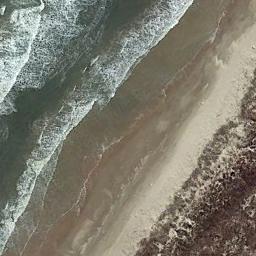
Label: beach